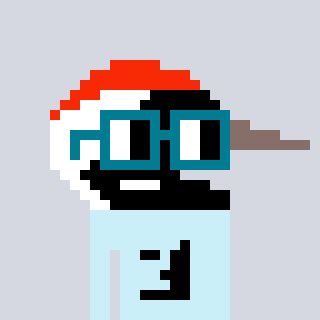
a pixel art character with square dark green glasses, a crane-shaped head and a cold-colored body on a cool background